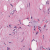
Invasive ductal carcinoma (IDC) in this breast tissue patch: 1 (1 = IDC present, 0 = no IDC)